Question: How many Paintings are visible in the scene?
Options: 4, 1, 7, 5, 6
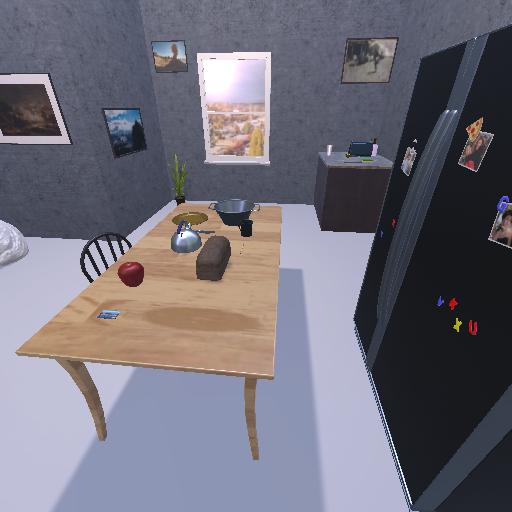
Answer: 4